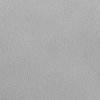
Atmospheric dust classification: dusty